Aerial crown-view tile of a tropical tree (Barro Colorado Island, Panama), acquired 20240611:
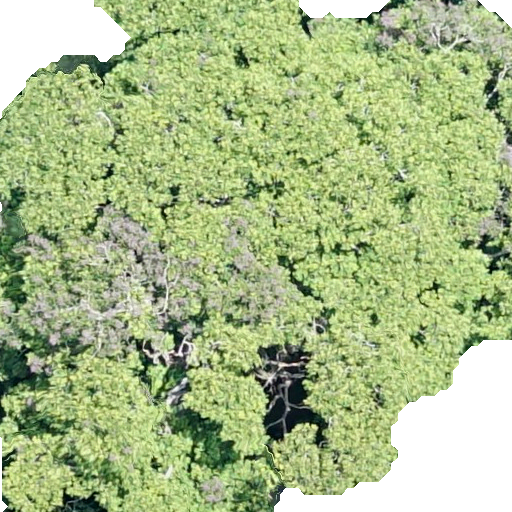
Species: Dipteryx oleifera
GBIF accepted scientific name: Dipteryx oleifera
Crown area: 463.695 m²